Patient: sex F, age 35
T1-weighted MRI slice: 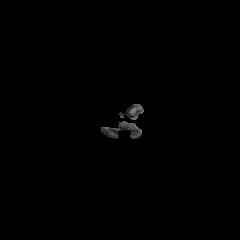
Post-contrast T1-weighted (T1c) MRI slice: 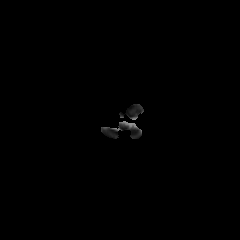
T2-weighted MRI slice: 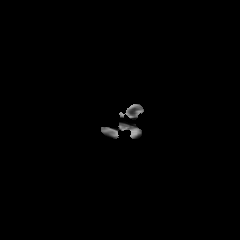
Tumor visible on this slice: no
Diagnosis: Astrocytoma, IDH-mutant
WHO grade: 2